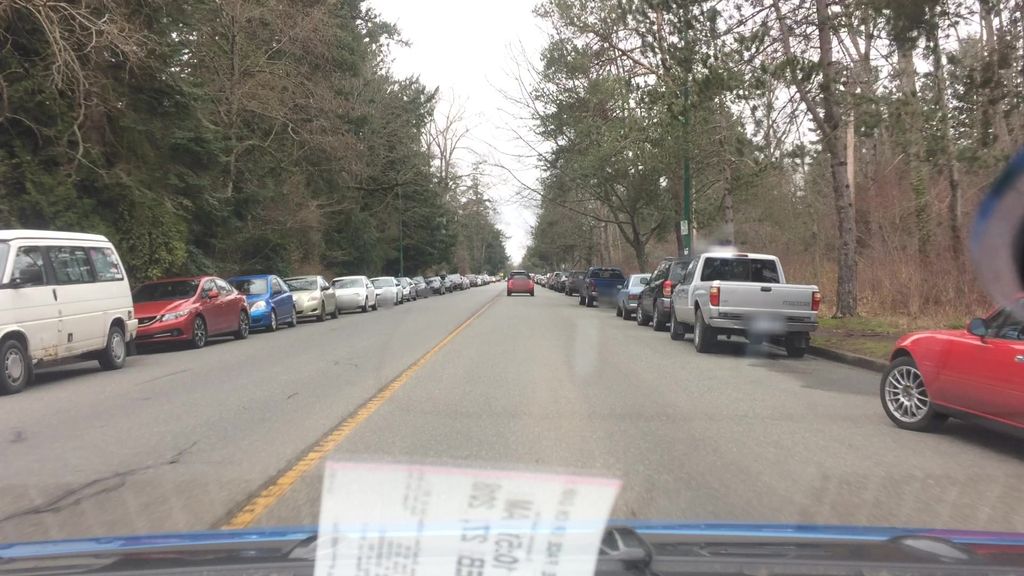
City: victoria